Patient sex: M
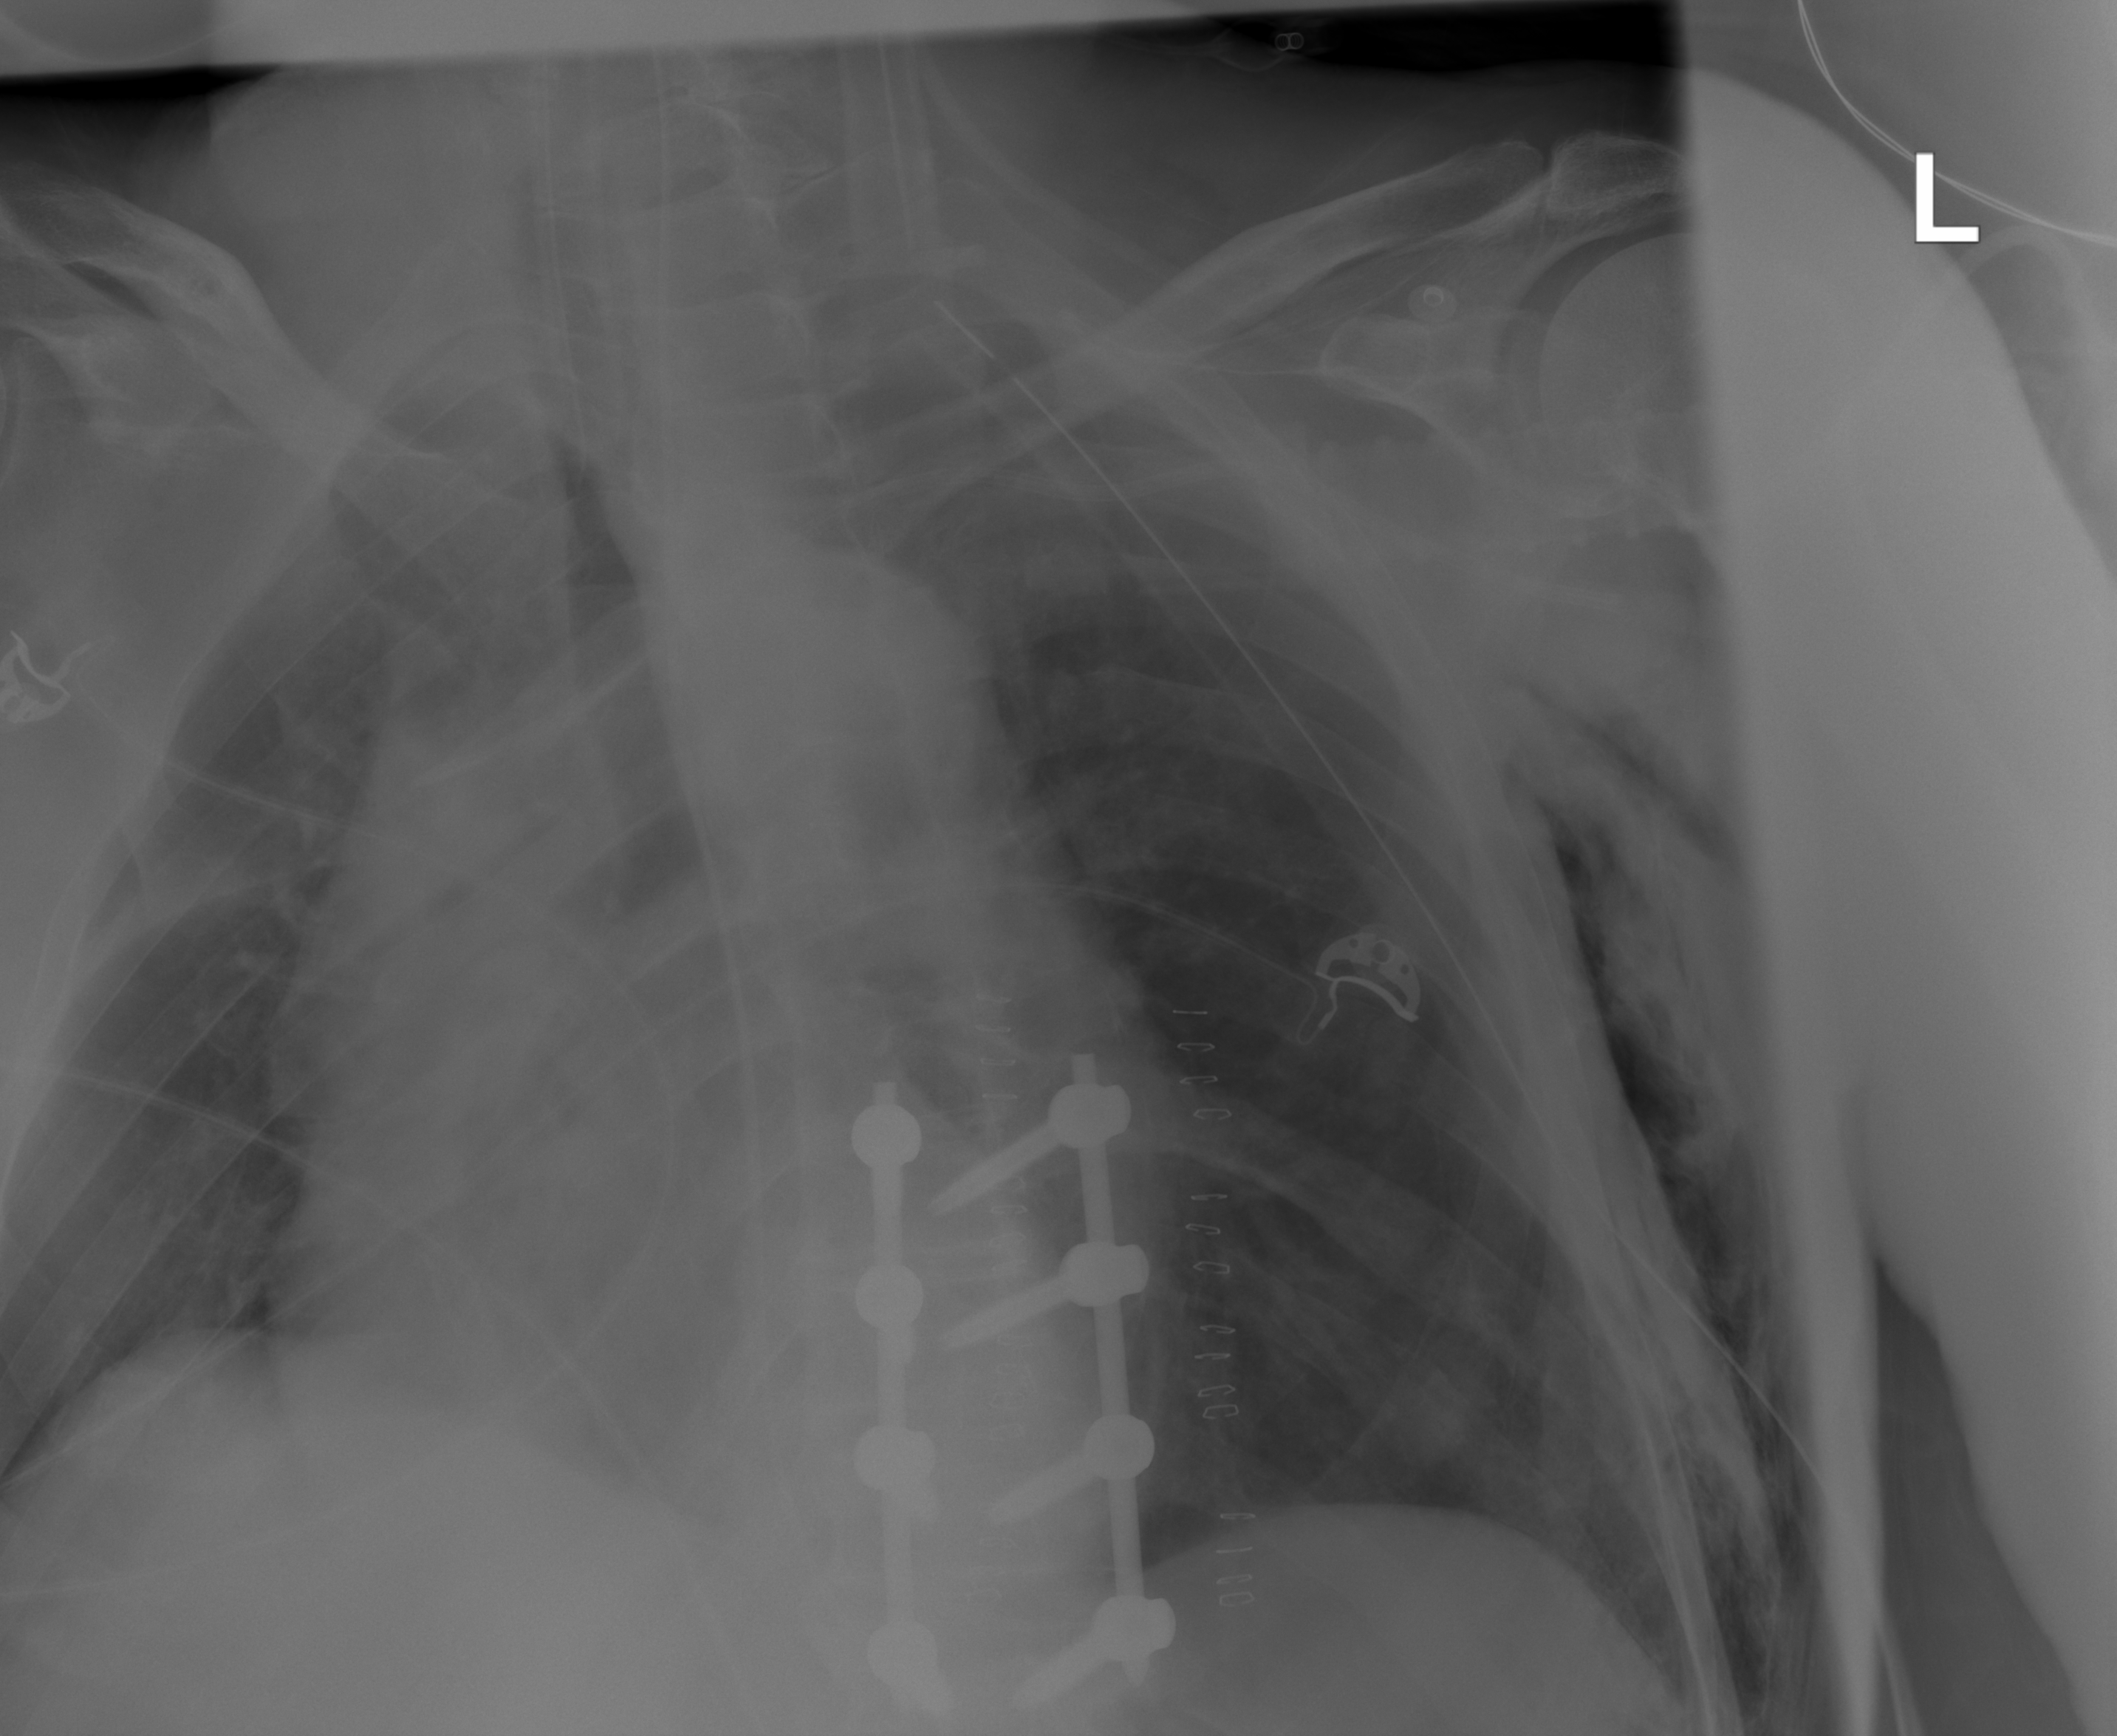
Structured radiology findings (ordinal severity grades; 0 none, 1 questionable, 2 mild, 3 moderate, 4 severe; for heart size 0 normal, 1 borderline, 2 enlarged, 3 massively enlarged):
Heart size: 2
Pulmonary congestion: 0
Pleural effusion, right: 0
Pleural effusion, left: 0
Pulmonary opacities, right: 0
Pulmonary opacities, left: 0
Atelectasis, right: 2
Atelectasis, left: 0